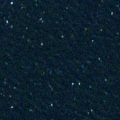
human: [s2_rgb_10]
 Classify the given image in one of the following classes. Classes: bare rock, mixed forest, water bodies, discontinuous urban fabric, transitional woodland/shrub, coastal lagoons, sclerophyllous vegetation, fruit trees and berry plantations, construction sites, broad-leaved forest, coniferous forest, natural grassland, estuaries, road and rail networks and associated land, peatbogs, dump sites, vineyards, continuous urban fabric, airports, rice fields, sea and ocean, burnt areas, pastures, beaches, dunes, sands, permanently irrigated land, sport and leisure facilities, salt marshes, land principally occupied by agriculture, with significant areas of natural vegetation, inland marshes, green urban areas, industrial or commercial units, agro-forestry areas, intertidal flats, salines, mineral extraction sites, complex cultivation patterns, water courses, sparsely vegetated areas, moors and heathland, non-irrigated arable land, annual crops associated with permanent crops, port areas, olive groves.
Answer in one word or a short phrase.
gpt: sea and ocean